RGB frame:
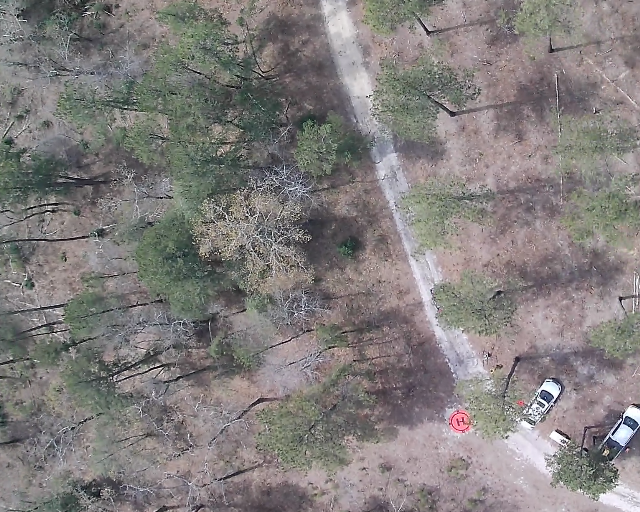
Thermal frame:
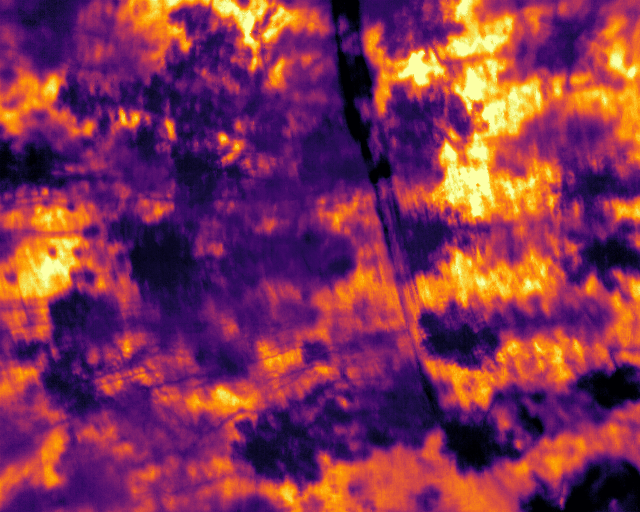
Captured: 2026-02-26 02:27:35
Pixels at or above 80 °C: 0 (fraction of frame: 0)